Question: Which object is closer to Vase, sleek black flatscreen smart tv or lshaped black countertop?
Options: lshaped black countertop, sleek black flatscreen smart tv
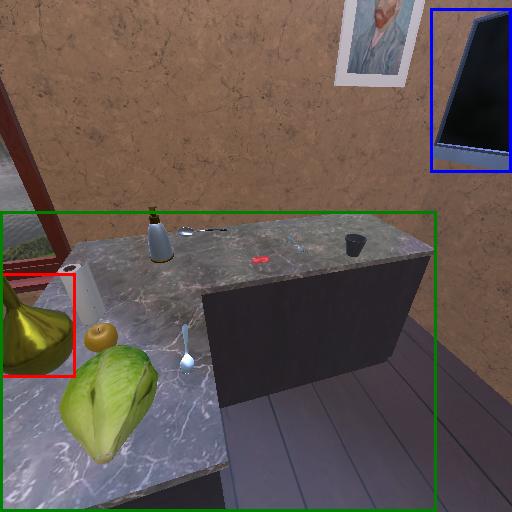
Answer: lshaped black countertop